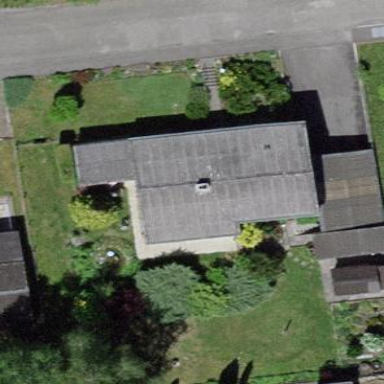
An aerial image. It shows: Detached building.